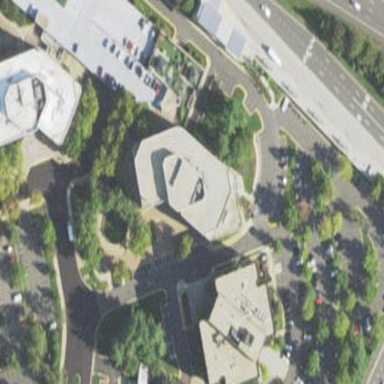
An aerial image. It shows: Office building.